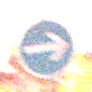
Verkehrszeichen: VorgeschriebeneFahrtrichtungHierRechts
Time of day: Night
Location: Outdoor (Nature)
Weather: Clear
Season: NotSpecified
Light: Natural